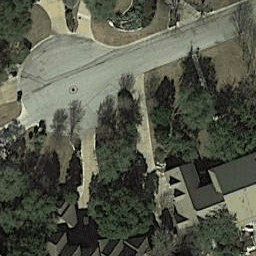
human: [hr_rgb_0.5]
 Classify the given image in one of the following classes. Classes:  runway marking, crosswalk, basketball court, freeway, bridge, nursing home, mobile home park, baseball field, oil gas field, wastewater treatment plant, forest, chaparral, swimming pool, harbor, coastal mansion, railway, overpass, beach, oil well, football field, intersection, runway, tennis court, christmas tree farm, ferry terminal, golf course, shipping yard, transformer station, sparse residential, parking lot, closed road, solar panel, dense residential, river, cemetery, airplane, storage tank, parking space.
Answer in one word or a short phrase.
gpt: closed road